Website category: university
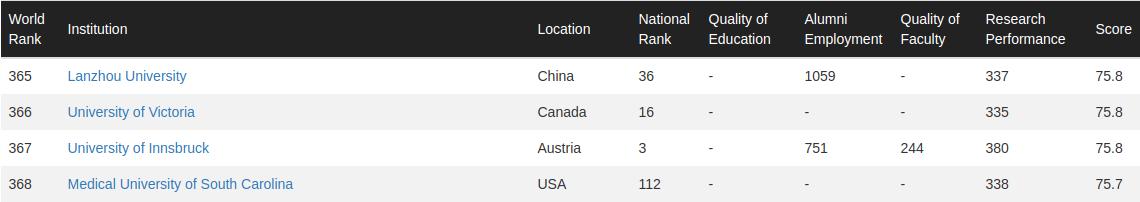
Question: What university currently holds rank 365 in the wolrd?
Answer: Lanzhou University

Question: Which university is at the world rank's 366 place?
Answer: University of Victoria

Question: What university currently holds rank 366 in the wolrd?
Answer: University of Victoria

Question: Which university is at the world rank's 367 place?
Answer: University of Innsbruck

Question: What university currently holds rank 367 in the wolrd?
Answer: University of Innsbruck

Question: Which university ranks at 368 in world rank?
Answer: Medical University of South Carolina

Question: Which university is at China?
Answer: Lanzhou University

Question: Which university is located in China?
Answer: Lanzhou University

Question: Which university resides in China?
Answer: Lanzhou University

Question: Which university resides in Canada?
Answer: University of Victoria

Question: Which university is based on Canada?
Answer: University of Victoria

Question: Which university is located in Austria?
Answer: University of Innsbruck

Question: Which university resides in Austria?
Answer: University of Innsbruck

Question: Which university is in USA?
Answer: Medical University of South Carolina

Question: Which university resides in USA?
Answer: Medical University of South Carolina

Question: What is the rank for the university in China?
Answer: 365

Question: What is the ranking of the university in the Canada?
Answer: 366

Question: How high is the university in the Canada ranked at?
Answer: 366

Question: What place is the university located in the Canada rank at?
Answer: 366

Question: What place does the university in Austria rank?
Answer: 367

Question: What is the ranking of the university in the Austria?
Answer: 367

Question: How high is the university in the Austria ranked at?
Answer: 367

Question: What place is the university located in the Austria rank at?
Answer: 367

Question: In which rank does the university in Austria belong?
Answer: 367

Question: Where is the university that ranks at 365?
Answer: China

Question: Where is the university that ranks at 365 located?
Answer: China

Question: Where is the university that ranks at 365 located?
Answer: China

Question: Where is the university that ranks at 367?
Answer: Austria

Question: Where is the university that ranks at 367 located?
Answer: Austria

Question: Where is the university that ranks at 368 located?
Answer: USA

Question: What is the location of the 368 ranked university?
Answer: USA

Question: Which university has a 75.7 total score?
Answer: Medical University of South Carolina